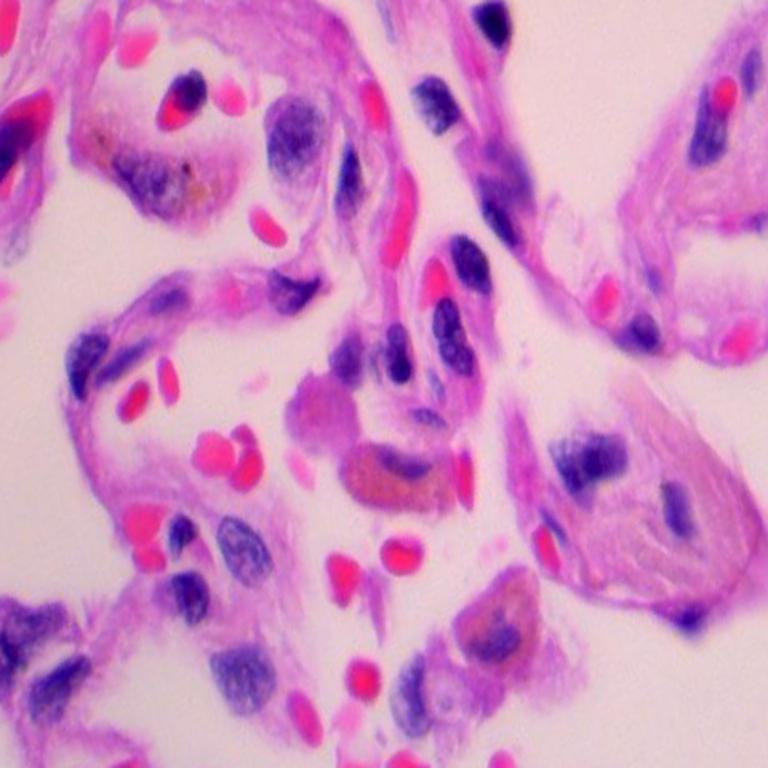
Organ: lung
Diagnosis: benign